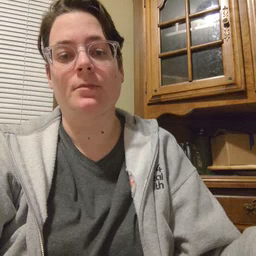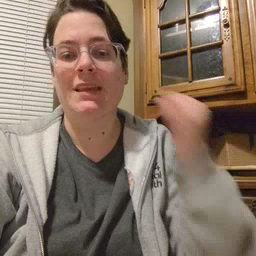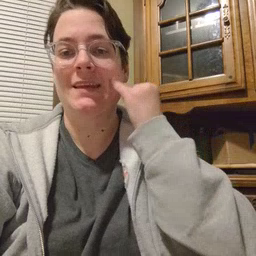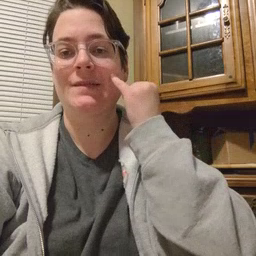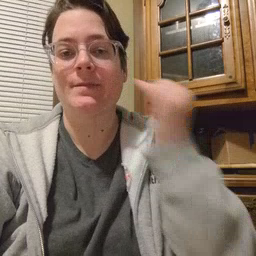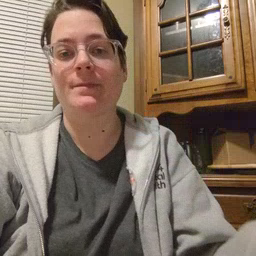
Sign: if